Question: I am doing a decryption task in android platform. At first, I create a method called RunDecrypt. It's work fine when I press the button in my UI. The method shown below:
'''
public void runDecrypt() throws IOException{
EditText editText = (EditText) findViewById(R.id.fileName);
EditText editText2 = (EditText) findViewById(R.id.keyName);
String fileName = editText.getText().toString();
String keyName = editText2.getText().toString();
File sdcard = Environment.getExternalStorageDirectory();
File file = new File(sdcard , fileName);
File key = new File(sdcard, keyName);
BufferedReader brFile;
String Cipher = null;
try{
//Read file line by line and concat each line of string in file with space character.
FileInputStream fstream = new FileInputStream(file);
brFile = new BufferedReader(new InputStreamReader(fstream));
String tempString;
while((tempString = brFile.readLine()) != null){
if(Cipher == null){
Cipher = tempString;
}else{
Cipher = Cipher.concat(" ");
Cipher = Cipher.concat(tempString);
}
}
}catch(Exception e){
//messageBox("Decrypt", e.getMessage());
}
BufferedReader brKey;
String DecKey = null;
try{
FileInputStream fstream = new FileInputStream(key);
brKey = new BufferedReader(new InputStreamReader(fstream));
DecKey = brKey.readLine();
}catch(Exception e){
//messageBox("Decrypt", e.getMessage());
}
try{
byte[] cipherByte = DES.parseBytes(Cipher);
String decKey = DES.convertStringToHex(DecKey);
byte[] keyByte = DES.parseBytes(decKey);
String decryptResult = DES.hex(DES.decryptCBC(cipherByte, keyByte));
String temp = decryptResult.replace(" ", "");
String finalDecrypt = temp.substring(0, (temp.length() - DES.getConcatCount()));
String finResult = DES.convertHexToString(finalDecrypt);
TextView FinalResult = (TextView)findViewById(R.id.decryptText);
FinalResult.setText(finResult);
}catch(Exception e){
messageBox("Decrypt", "Please Upload File Properly");
}
}
'''
Since it's work fine, I try to implement this method with Async Task for running my work in background. The class that implemented shown below:
'''
private class runDecrypt extends AsyncTask <URL , Integer, Long> {
private final ProgressDialog dialog = new ProgressDialog(Homepage.this);
AlertDialog.Builder builder = new AlertDialog.Builder(Homepage.this);
@SuppressWarnings("resource")
@Override
protected Long doInBackground(URL... params) {
EditText editText = (EditText) findViewById(R.id.fileName);
EditText editText2 = (EditText) findViewById(R.id.keyName);
String fileName = editText.getText().toString();
String keyName = editText2.getText().toString();
File sdcard = Environment.getExternalStorageDirectory();
File file = new File(sdcard , fileName);
File key = new File(sdcard, keyName);
BufferedReader brFile;
String Cipher = null;
try{
//Read file line by line and concat each line of string in file with space character.
FileInputStream fstream = new FileInputStream(file);
brFile = new BufferedReader(new InputStreamReader(fstream));
String tempString;
try {
while((tempString = brFile.readLine()) != null){
if(Cipher == null){
Cipher = tempString;
}else{
Cipher = Cipher.concat(" ");
Cipher = Cipher.concat(tempString);
}
}
} catch (IOException e) {
// TODO Auto-generated catch block
e.printStackTrace();
}
}catch(java.io.FileNotFoundException e){
System.out.println("File could not be found.");
}
BufferedReader brKey;
String DecKey = null;
try{
FileInputStream fstream = new FileInputStream(key);
brKey = new BufferedReader(new InputStreamReader(fstream));
try {
DecKey = brKey.readLine();
} catch (IOException e) {
// TODO Auto-generated catch block
e.printStackTrace();
}
}catch(java.io.FileNotFoundException e){
System.out.println("Key file could not be found.");
}
String decKey = DES.convertStringToHex(DecKey);
byte[] cipherByte = DES.parseBytes(Cipher);
byte[] keyByte = DES.parseBytes(decKey);
String decryptResult = DES.hex(DES.decryptCBC(cipherByte, keyByte));
String temp = decryptResult.replace(" ", "");
String finalDecrypt = temp.substring(0, (temp.length() - DES.getConcatCount()));
String finResult = DES.convertHexToString(finalDecrypt);
TextView FinalResult = (TextView)findViewById(R.id.decryptText);
FinalResult.setText(finResult);
return null;
}
protected void onPreExecute() {
this.dialog.setMessage("Decrypting...");
this.dialog.show();
}
protected void onPostExecute(Long result) {
if (this.dialog.isShowing()) {
this.dialog.dismiss();
}
builder.setMessage("Decryption Completed");
builder.show();
}
protected void onProgressUpdate(int progress) {
setProgress(progress * 100);
}
}
'''
My onClick method:
'''
public void onClick (View v){
Intent browse = new Intent(this, Browse.class);
switch (v.getId()){
case R.id.browseFile:
browse.putExtra("browse","file");
startActivityForResult(browse, 1);
break;
case R.id.browseKey:
browse.putExtra("browse", "key");
startActivityForResult(browse, 1);
break;
case R.id.decrypt:
new runDecrypt().execute();
break;
default:
break;
}
}
'''
My logcat shown below:

Can Anyone please help? Thank you and appreciated!
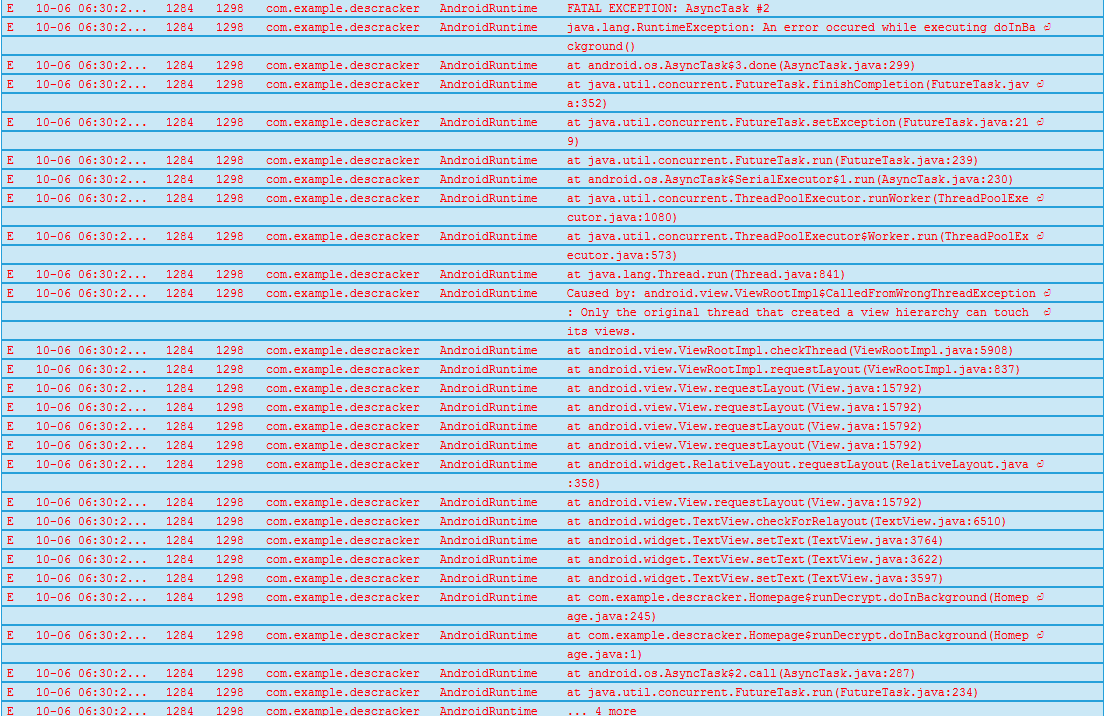
Answer: As Shashank kadhe mentioned try this in your onPostExecute method and please change it according to your own need.
'''
protected void onPostExecute(String file_url) {
String fileName = editText.getText().toString();
String keyName = editText2.getText().toString();
File sdcard = Environment.getExternalStorageDirectory();
File file = new File(sdcard , fileName);
File key = new File(sdcard, keyName);
BufferedReader brFile;
String Cipher = null;
try{
//Read file line by line and concat each line of string in file with space character.
FileInputStream fstream = new FileInputStream(file);
brFile = new BufferedReader(new InputStreamReader(fstream));
String tempString;
while((tempString = brFile.readLine()) != null){
if(Cipher == null){
Cipher = tempString;
}else{
Cipher = Cipher.concat(" ");
Cipher = Cipher.concat(tempString);
}
}
}catch(Exception e){
//messageBox("Decrypt", e.getMessage());
}
BufferedReader brKey;
String DecKey = null;
try{
FileInputStream fstream = new FileInputStream(key);
brKey = new BufferedReader(new InputStreamReader(fstream));
DecKey = brKey.readLine();
}catch(Exception e){
//messageBox("Decrypt", e.getMessage());
}
try{
byte[] cipherByte = DES.parseBytes(Cipher);
String decKey = DES.convertStringToHex(DecKey);
byte[] keyByte = DES.parseBytes(decKey);
String decryptResult = DES.hex(DES.decryptCBC(cipherByte, keyByte));
String temp = decryptResult.replace(" ", "");
String finalDecrypt = temp.substring(0, (temp.length() - DES.getConcatCount()));
String finResult = DES.convertHexToString(finalDecrypt);
TextView FinalResult = (TextView)findViewById(R.id.decryptText);
FinalResult.setText(finResult);
}catch(Exception e){
messageBox("Decrypt", "Please Upload File Properly");
}
}
Since it's work fine, I try to implement this method with Async Task for running my work in background. The class that implemented shown below:
private class runDecrypt extends AsyncTask <URL , Integer, Long> {
private final ProgressDialog dialog = new ProgressDialog(Homepage.this);
AlertDialog.Builder builder = new AlertDialog.Builder(Homepage.this);
@SuppressWarnings("resource")
@Override
protected Long doInBackground(URL... params) {
EditText editText = (EditText) findViewById(R.id.fileName);
EditText editText2 = (EditText) findViewById(R.id.keyName);
String fileName = editText.getText().toString();
String keyName = editText2.getText().toString();
File sdcard = Environment.getExternalStorageDirectory();
File file = new File(sdcard , fileName);
File key = new File(sdcard, keyName);
BufferedReader brFile;
String Cipher = null;
try{
//Read file line by line and concat each line of string in file with space character.
FileInputStream fstream = new FileInputStream(file);
brFile = new BufferedReader(new InputStreamReader(fstream));
String tempString;
try {
while((tempString = brFile.readLine()) != null){
if(Cipher == null){
Cipher = tempString;
}else{
Cipher = Cipher.concat(" ");
Cipher = Cipher.concat(tempString);
}
}
} catch (IOException e) {
// TODO Auto-generated catch block
e.printStackTrace();
}
}catch(java.io.FileNotFoundException e){
System.out.println("File could not be found.");
}
BufferedReader brKey;
String DecKey = null;
try{
FileInputStream fstream = new FileInputStream(key);
brKey = new BufferedReader(new InputStreamReader(fstream));
try {
DecKey = brKey.readLine();
} catch (IOException e) {
// TODO Auto-generated catch block
e.printStackTrace();
}
}catch(java.io.FileNotFoundException e){
System.out.println("Key file could not be found.");
}
String decKey = DES.convertStringToHex(DecKey);
byte[] cipherByte = DES.parseBytes(Cipher);
byte[] keyByte = DES.parseBytes(decKey);
String decryptResult = DES.hex(DES.decryptCBC(cipherByte, keyByte));
String temp = decryptResult.replace(" ", "");
String finalDecrypt = temp.substring(0, (temp.length() - DES.getConcatCount()));
String finResult = DES.convertHexToString(finalDecrypt);
TextView FinalResult = (TextView)findViewById(R.id.decryptText);
FinalResult.setText(finResult);
}
}
'''